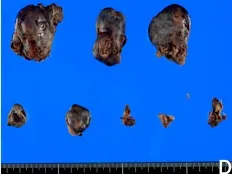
Histopathologic examinations of kidney and pleural specimens show primary and metastatic clear cell carcinoma. (F) H&E staining of the pleura, x 200.
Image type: pathology (h&e)